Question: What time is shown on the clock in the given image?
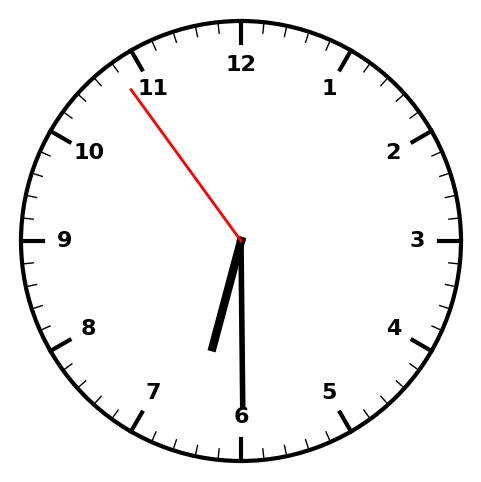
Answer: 06:29:54